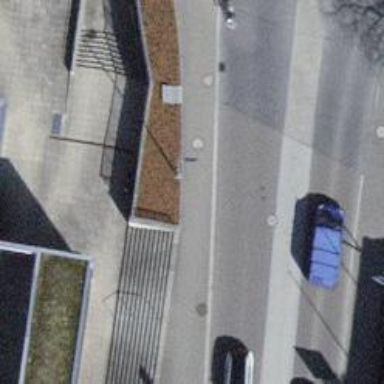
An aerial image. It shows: Set of steps on the road.